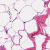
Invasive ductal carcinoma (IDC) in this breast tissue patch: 0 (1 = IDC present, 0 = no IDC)